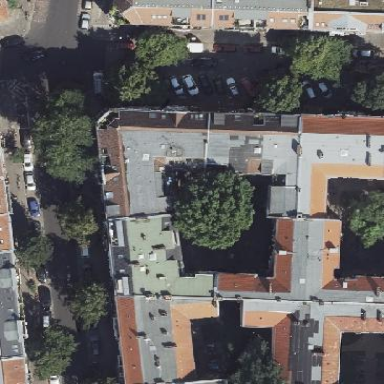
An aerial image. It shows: Image showing building with apartments.